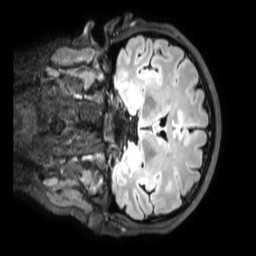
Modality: FLAIR
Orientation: coronal
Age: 33
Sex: female
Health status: healthy
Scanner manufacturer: philips
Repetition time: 4.8 s
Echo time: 0.2812 s